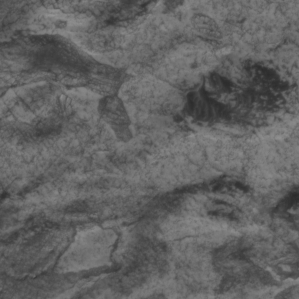
Label: non_frost